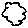
Label: cloud